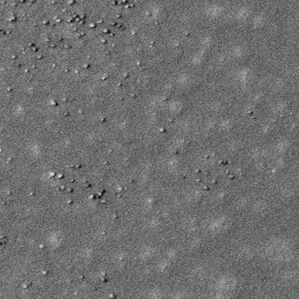
Label: frost